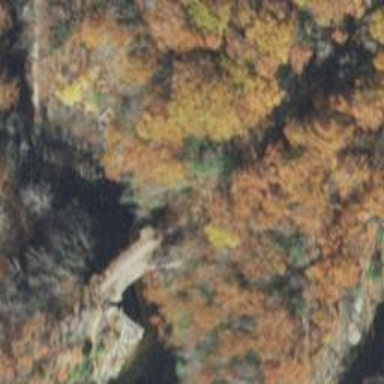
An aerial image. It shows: Abandoned railroad bridge.